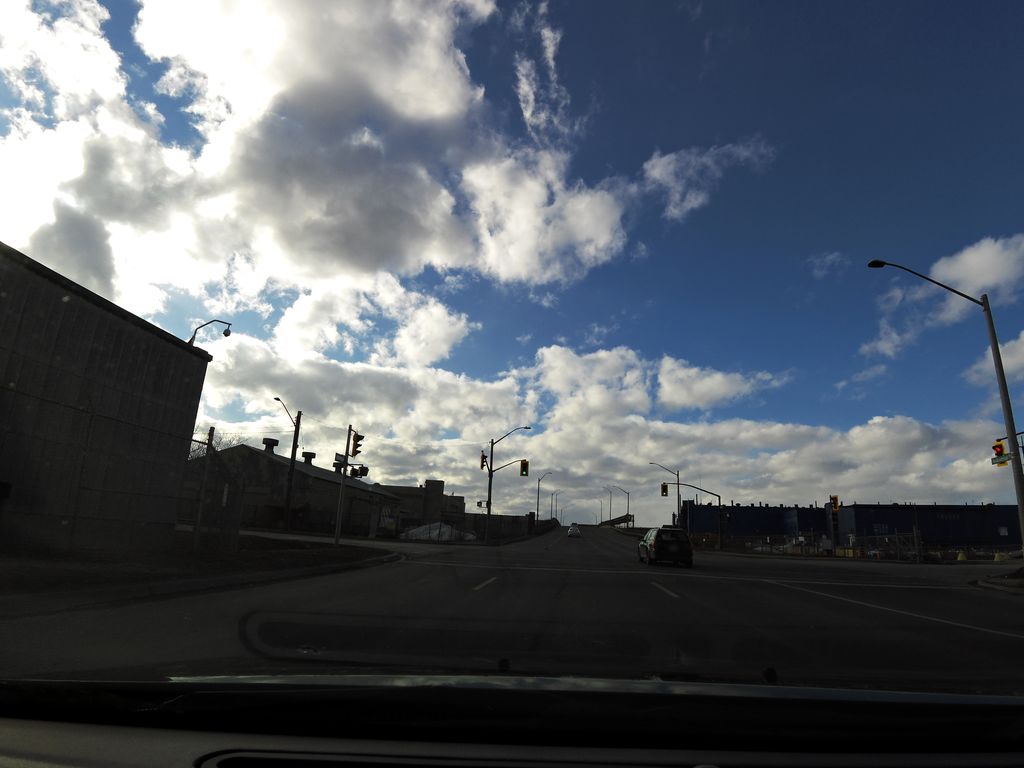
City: hamilton